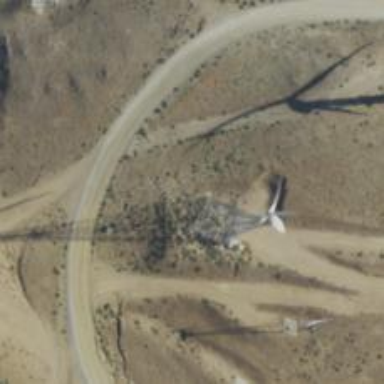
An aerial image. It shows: Wind turbine power generator.